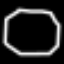
Label: octagon